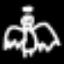
Label: angel